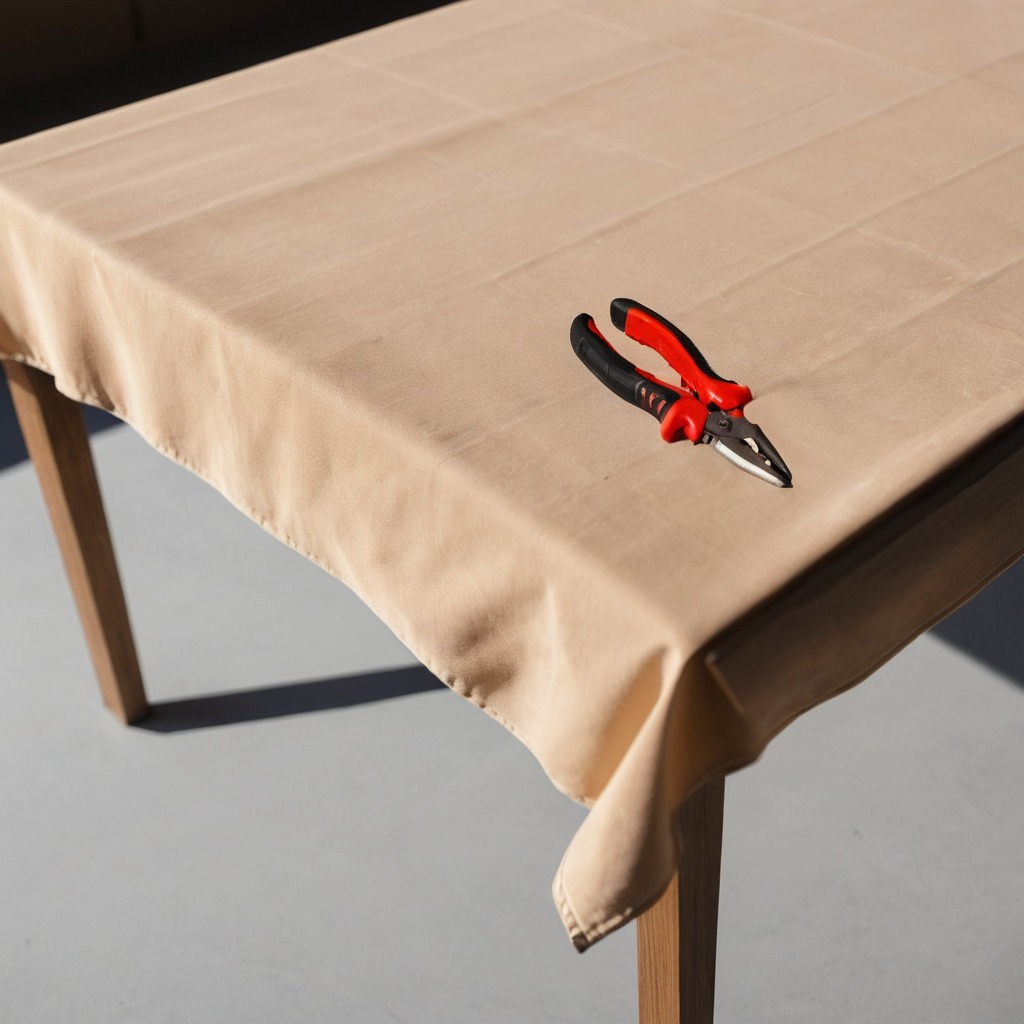
A plier is lying on the wooden table in an outdoor workshop during daytime bright natural light soft shadows worn but beneath the cloth.